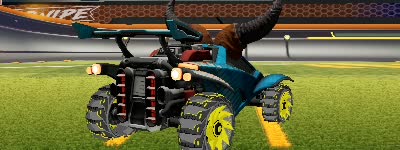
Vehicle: octane